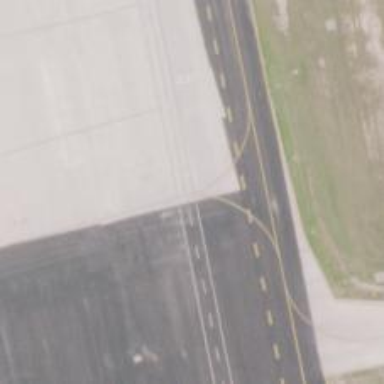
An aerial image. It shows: View of taxiway at the airport.